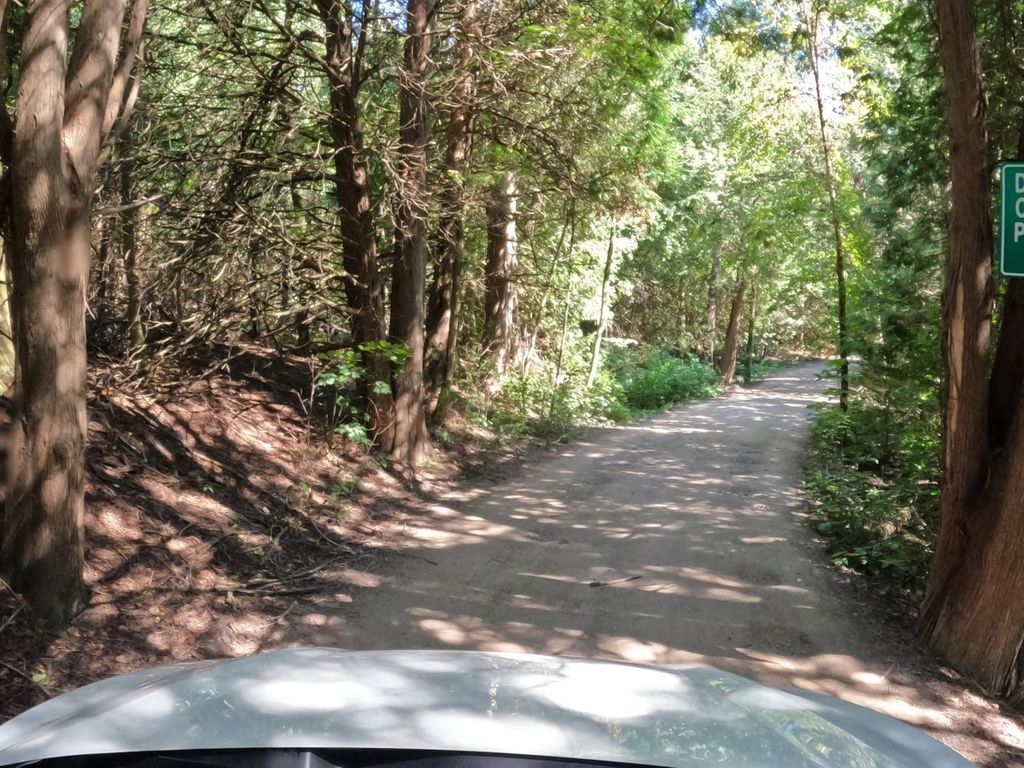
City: kitchener-waterloo